Aerial crown-view tile of a tropical tree (Barro Colorado Island, Panama), acquired 20250616:
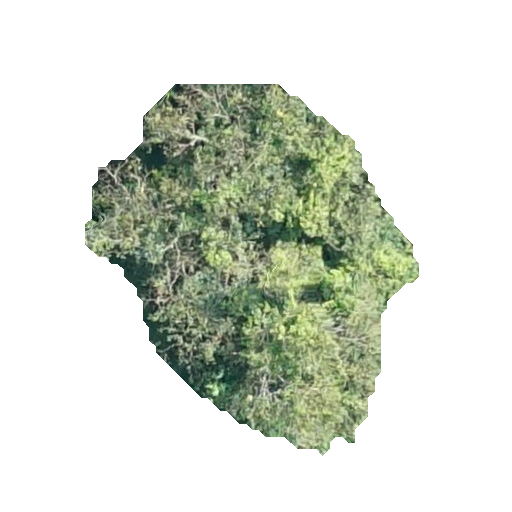
Species: Luehea seemannii
GBIF accepted scientific name: Luehea seemannii
Crown area: 116.425 m²